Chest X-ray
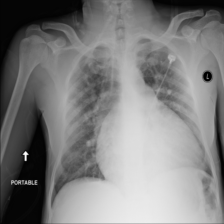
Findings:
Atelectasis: negative
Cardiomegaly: negative
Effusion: negative
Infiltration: negative
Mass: negative
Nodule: negative
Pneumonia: negative
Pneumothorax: negative
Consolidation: negative
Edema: negative
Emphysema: negative
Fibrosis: negative
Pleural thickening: negative
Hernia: negative